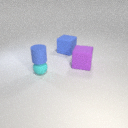
small cyan rubber sphere in front of large purple rubber cube